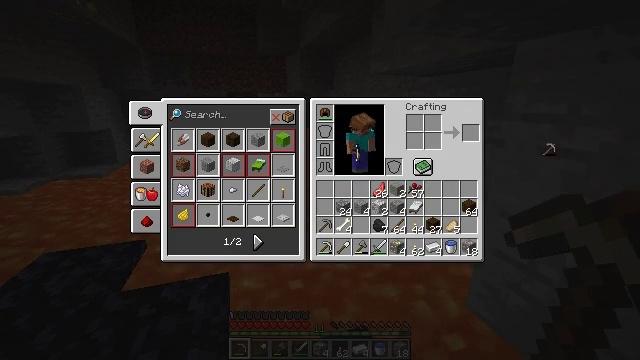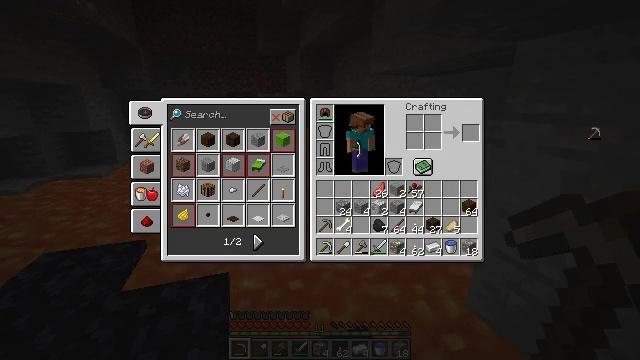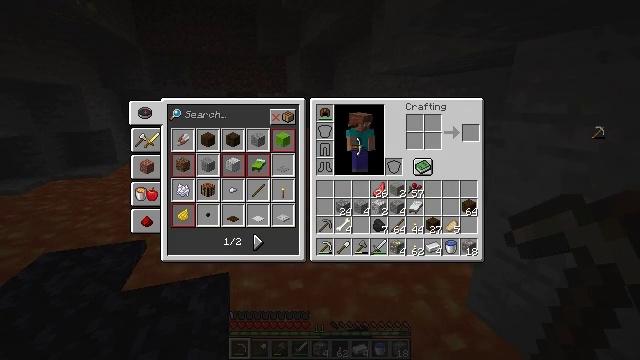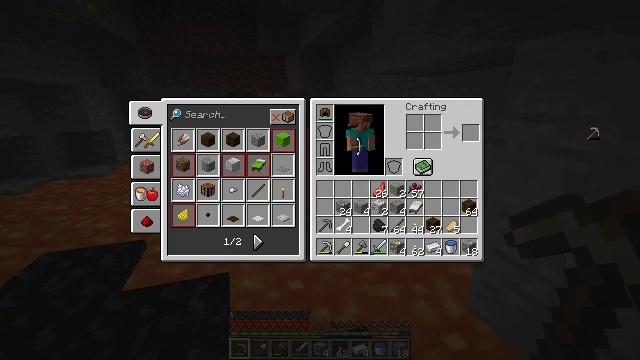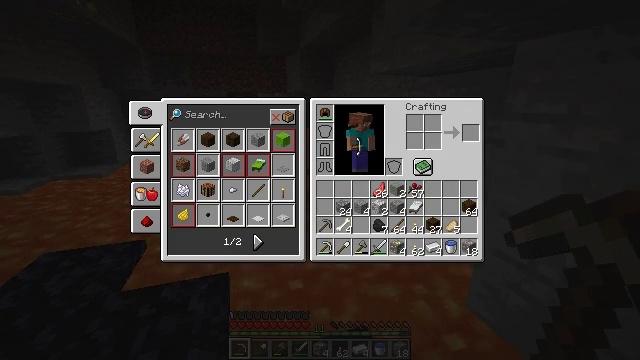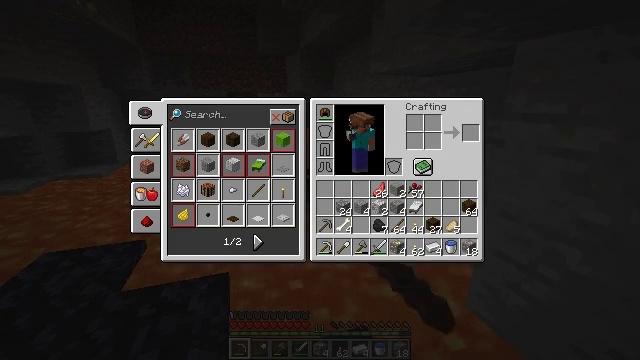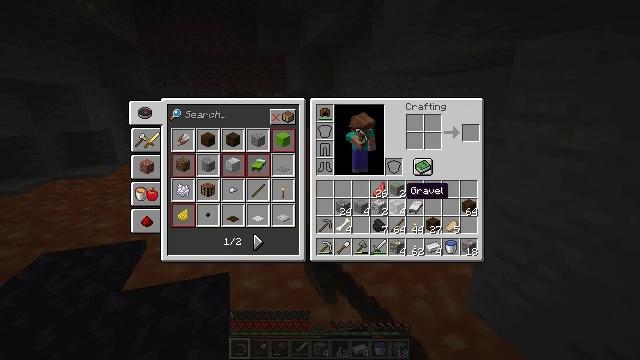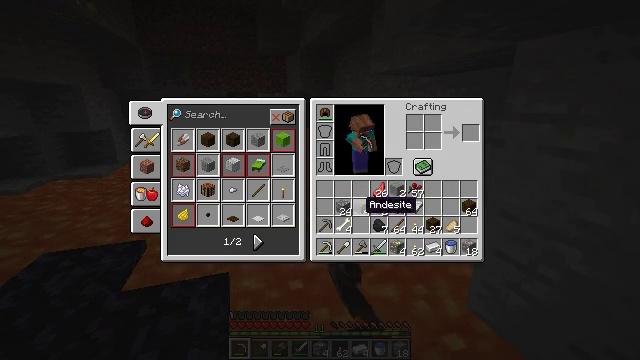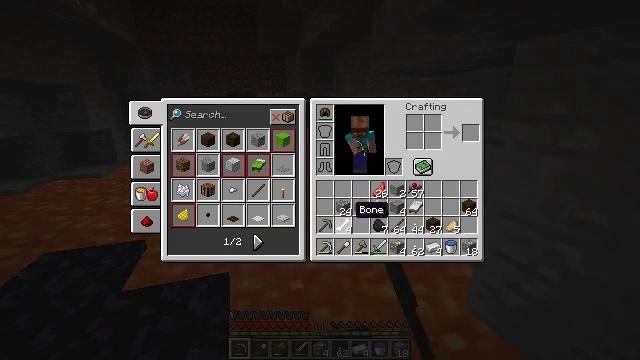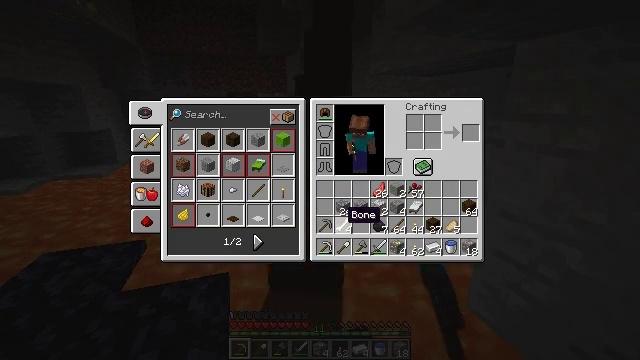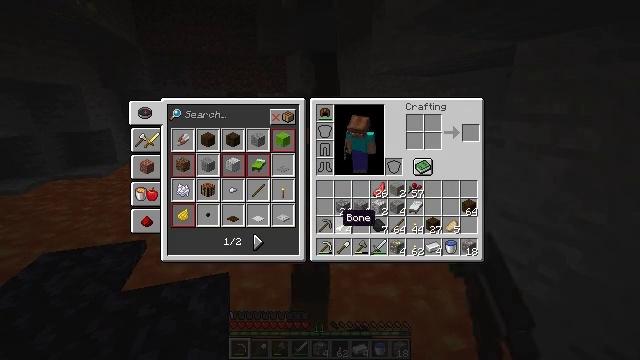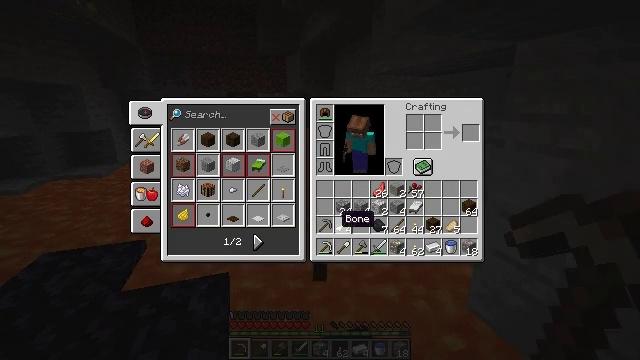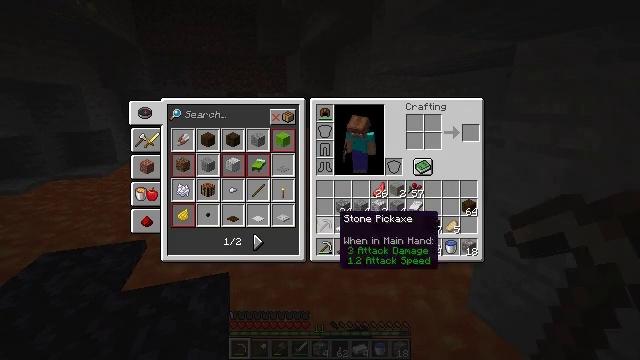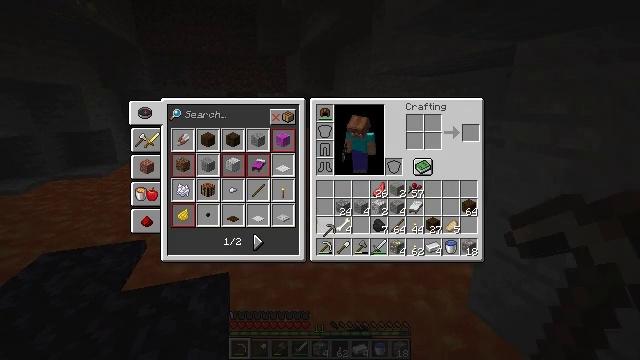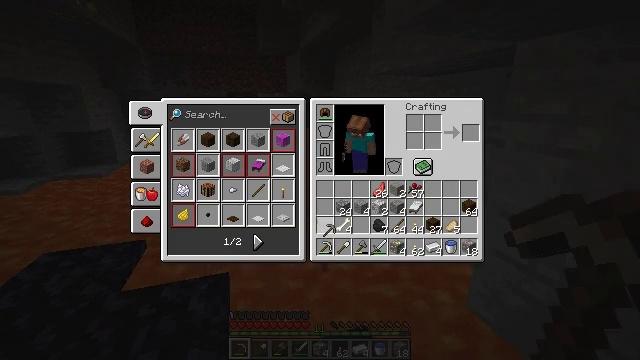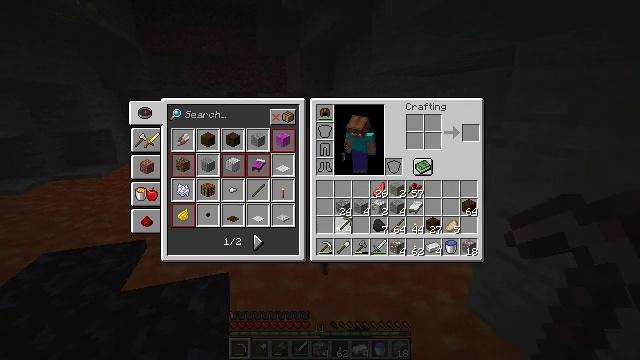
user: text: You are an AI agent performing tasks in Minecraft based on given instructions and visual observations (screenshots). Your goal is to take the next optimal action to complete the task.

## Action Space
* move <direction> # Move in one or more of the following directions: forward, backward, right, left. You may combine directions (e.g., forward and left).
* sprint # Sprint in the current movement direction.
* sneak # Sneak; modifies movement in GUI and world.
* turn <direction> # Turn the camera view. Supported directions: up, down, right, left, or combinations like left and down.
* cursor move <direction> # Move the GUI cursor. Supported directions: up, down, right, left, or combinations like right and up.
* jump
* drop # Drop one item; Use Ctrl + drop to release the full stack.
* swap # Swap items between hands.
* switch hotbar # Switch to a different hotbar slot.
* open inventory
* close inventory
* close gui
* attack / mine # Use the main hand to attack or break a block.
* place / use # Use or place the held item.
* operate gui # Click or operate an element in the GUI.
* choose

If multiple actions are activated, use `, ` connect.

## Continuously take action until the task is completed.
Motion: motion action
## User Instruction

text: Drop a stone pickaxe.
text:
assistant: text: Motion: cursor move right and up, operate gui
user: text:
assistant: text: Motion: operate gui
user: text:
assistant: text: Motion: operate gui
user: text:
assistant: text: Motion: cursor move left and down
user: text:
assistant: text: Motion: cursor move left and down
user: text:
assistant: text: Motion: cursor move left and down
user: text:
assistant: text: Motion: cursor move left and down
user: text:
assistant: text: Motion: cursor move left
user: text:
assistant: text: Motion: cursor move left
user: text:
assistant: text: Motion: no_op
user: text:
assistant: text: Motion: no_op
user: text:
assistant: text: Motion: no_op
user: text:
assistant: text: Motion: operate gui
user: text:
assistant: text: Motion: operate gui
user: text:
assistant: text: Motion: cursor move right, operate gui
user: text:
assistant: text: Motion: cursor move right and up
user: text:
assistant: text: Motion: cursor move right and up
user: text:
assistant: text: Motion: cursor move right and up
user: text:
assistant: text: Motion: operate gui
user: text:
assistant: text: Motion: operate gui
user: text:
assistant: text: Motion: cursor move left and down
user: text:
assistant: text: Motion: cursor move left and down
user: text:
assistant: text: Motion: cursor move left and down
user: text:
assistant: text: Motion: cursor move left
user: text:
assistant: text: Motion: no_op
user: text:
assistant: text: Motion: no_op